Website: macys
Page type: review-order
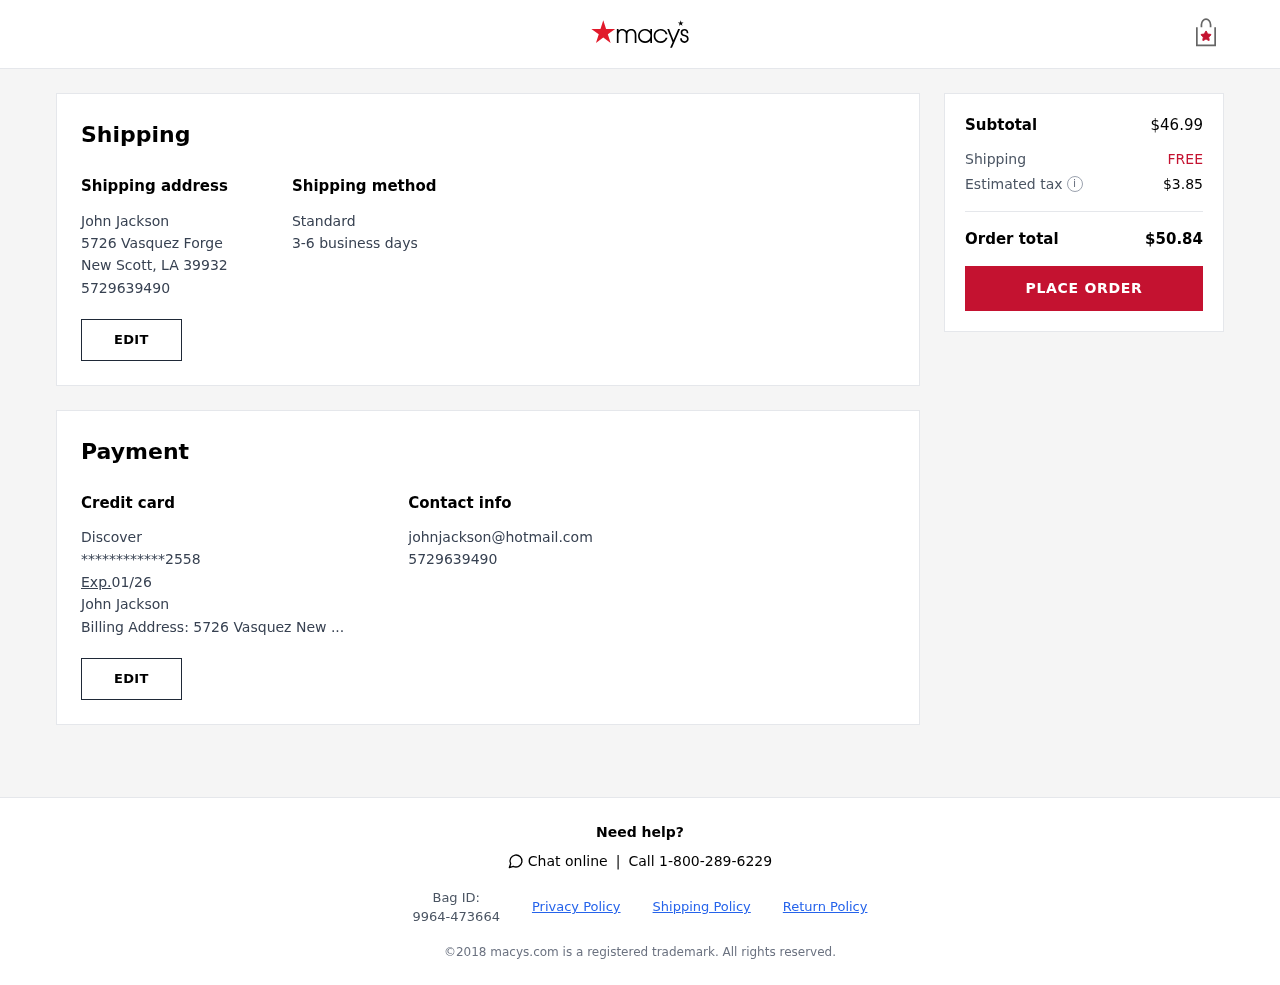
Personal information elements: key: PII_CARD_EXPIRY
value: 01/26
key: PII_CARD_LAST4
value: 2558
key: PII_CARD_TYPE
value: Discover
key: PII_CITY
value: New Scott
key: PII_EMAIL
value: johnjackson@hotmail.com
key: PII_FULLNAME
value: John Jackson
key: PII_PHONE
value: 5729639490
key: PII_POSTCODE
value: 39932
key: PII_STATE_ABBR
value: LA
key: PII_STREET
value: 5726 Vasquez Forge
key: PII_FIRSTNAME
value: John
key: PII_LASTNAME
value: Jackson
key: PII_FULLNAME2
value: John Jackson
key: PII_FULLNAME3
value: John Jackson
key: PII_FIRSTNAME2
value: John
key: PII_FIRSTNAME3
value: John
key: PII_LASTNAME2
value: Jackson
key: PII_LASTNAME3
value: Jackson
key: PII_FIRSTNAME_DERIVED
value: John
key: PII_LASTNAME_DERIVED
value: Jackson
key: PII_FULLNAME_DERIVED
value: John Jackson
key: PII_NAME_FULL_DERIVED
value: John Jackson
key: PII_BILLING_ADDRESS
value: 5726 Vasquez New
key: PII_PHONE_LINE
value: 9490
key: PII_PHONE_SUFFIX
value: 9490
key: PII_PHONE2
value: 5729639490
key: PII_PHONE3
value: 5729639490
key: PII_PHONE_NUMERIC
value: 5729639490
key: PII_PHONE_LINE_NUMERIC
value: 9490
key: PII_PHONE_SUFFIX_NUMERIC
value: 9490
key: PII_PHONE2_NUMERIC
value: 5729639490
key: PII_PHONE3_NUMERIC
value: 5729639490
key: PII_PHONE_DIGITS
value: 5729639490
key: PII_PHONE_LAST4
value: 9490
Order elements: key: ORDER_SUBTOTAL
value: $46.99
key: ORDER_SHIPPING_COST
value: FREE
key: ORDER_TAX
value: $3.85
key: ORDER_TOTAL
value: $50.84